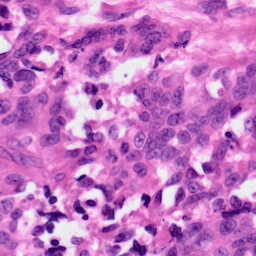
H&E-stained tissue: Ovarian